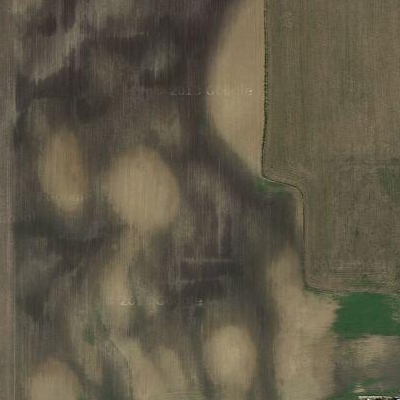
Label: Field